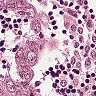
Metastatic tissue present: yes